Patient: sex M, age 29
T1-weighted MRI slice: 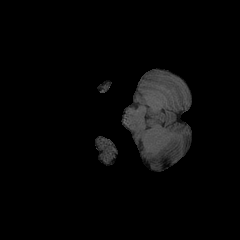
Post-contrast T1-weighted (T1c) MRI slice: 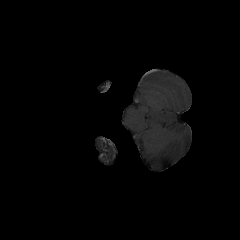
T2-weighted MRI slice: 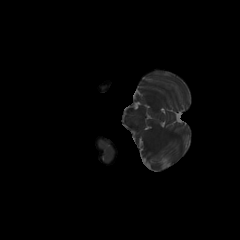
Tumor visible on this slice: no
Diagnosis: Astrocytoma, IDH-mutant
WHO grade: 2